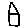
Label: house